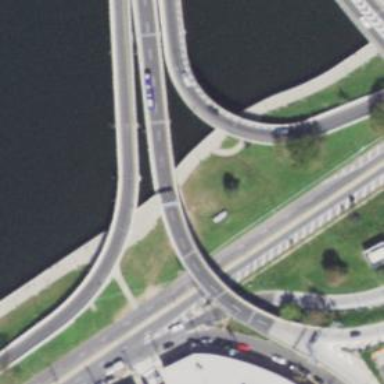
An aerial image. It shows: Primary link highway crossing bridge.